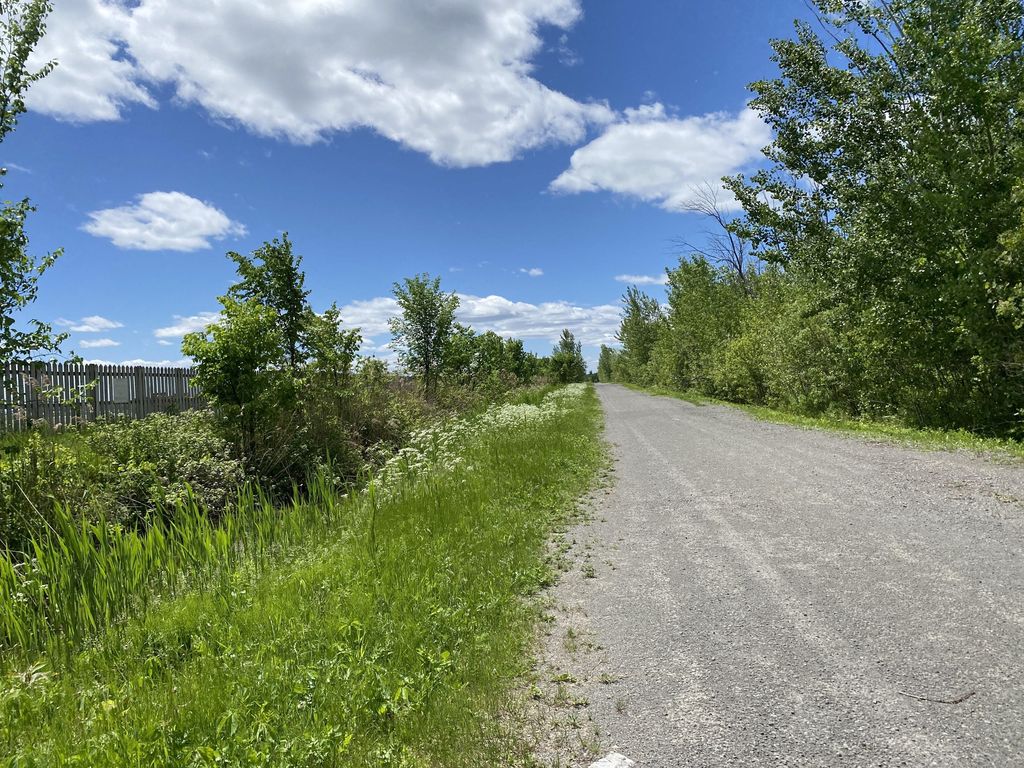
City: montreal